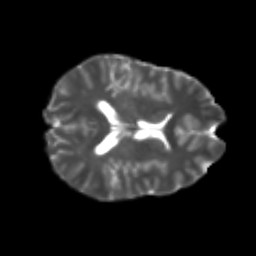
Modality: T2w
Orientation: axial
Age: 24
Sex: female
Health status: healthy
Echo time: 0.074 s